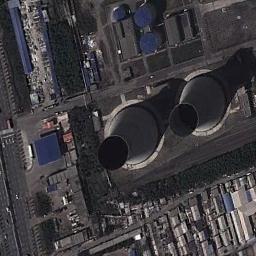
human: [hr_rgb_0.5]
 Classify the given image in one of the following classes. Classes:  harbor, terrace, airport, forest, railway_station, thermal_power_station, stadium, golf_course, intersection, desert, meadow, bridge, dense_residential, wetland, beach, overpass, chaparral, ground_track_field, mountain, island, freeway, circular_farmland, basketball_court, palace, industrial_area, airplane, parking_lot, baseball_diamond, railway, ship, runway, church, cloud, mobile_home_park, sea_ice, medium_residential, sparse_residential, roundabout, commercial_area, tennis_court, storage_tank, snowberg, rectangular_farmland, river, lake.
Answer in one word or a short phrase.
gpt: thermal_power_station